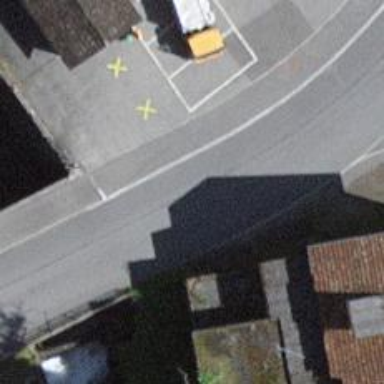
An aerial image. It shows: Public transport stop position.